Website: home-depot
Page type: billing-address
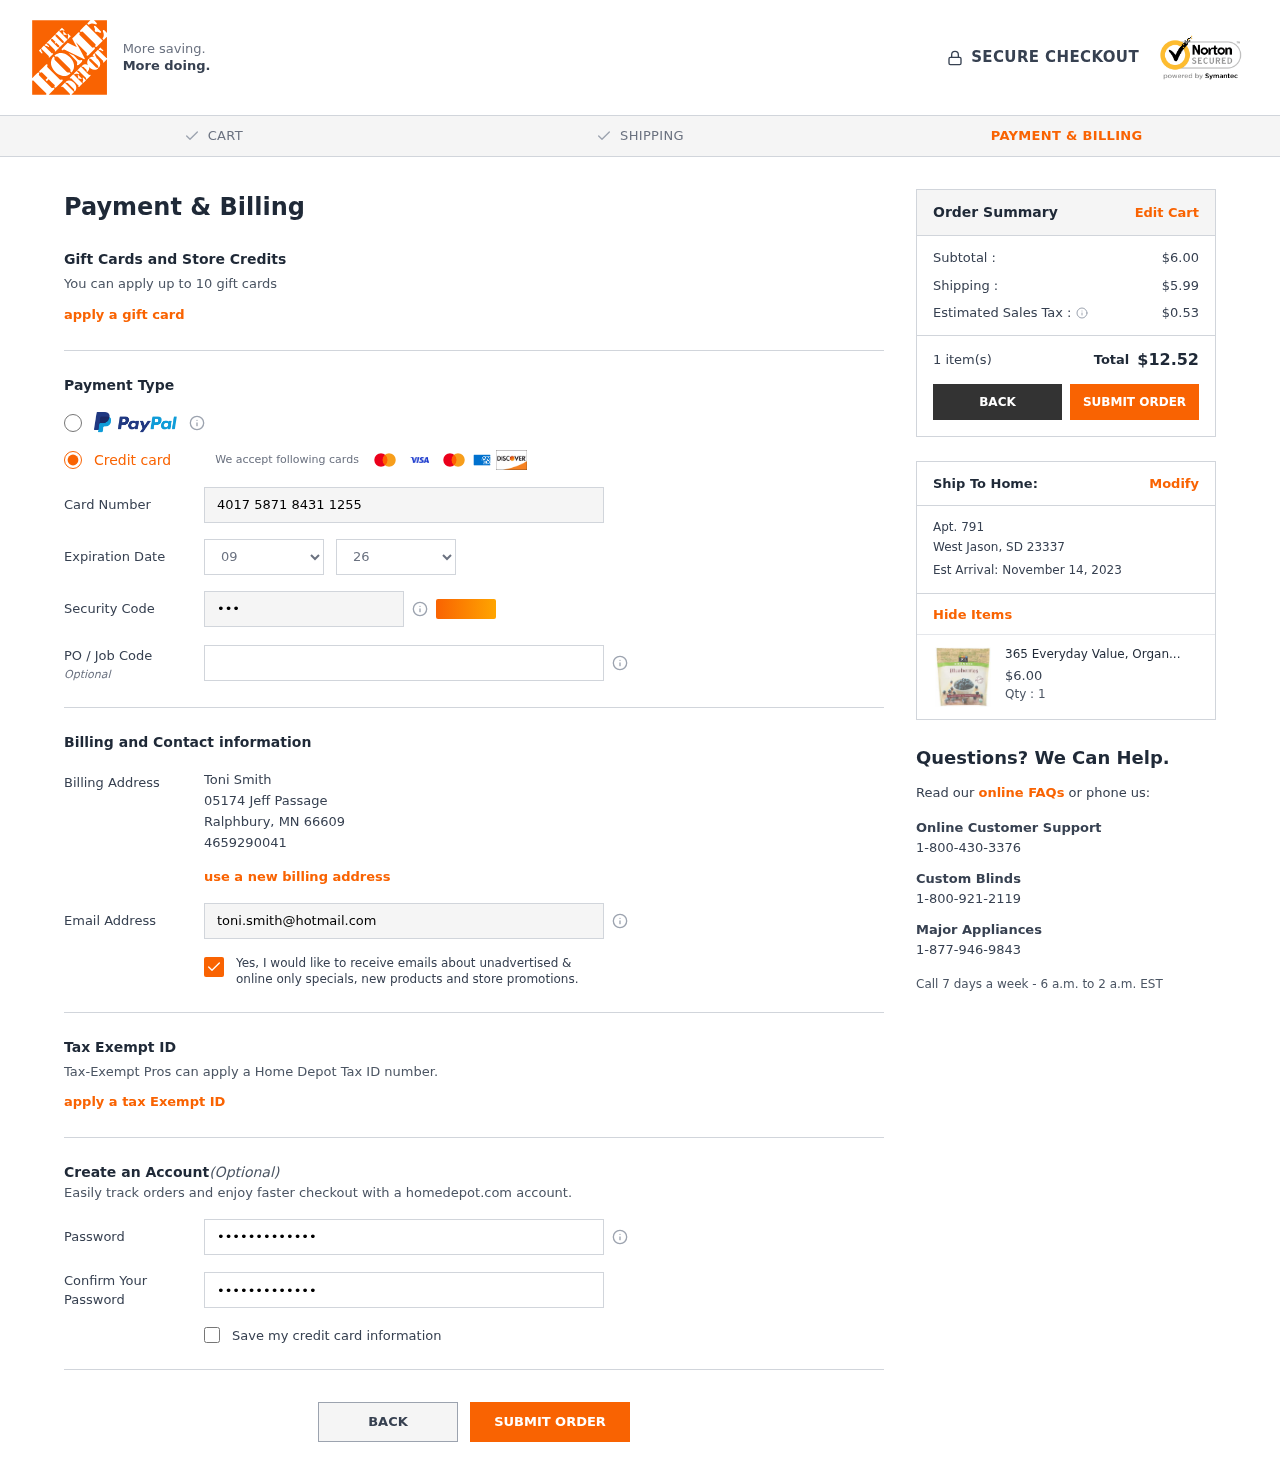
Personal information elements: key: PII_CARD_CVV
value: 117
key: PII_CARD_EXPIRY_MONTH
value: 09
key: PII_CARD_EXPIRY_YEAR
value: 26
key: PII_CARD_NUMBER
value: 4017 5871 8431 1255
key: PII_CITY
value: Ralphbury
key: PII_CITY2
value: West Jason
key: PII_EMAIL
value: toni.smith@hotmail.com
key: PII_FULLNAME
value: Toni Smith
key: PII_PHONE
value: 4659290041
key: PII_POSTCODE
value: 66609
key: PII_POSTCODE2
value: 23337
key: PII_STATE_ABBR
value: MN
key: PII_STATE_ABBR2
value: SD
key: PII_STREET
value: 05174 Jeff Passage
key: PII_STREET2
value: Apt. 791
Product elements: key: PRODUCT1_NAME
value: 365 Everyday Value, Organic Blueberries, 32 oz, (Frozen)
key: PRODUCT1_PRICE
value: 6
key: PRODUCT1_QUANTITY
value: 1
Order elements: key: ORDER_SUBTOTAL
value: $6.00
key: ORDER_SHIPPING_COST
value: $5.99
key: ORDER_TAX
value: $0.53
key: ORDER_NUM_ITEMS
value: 1 item(s)
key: ORDER_TOTAL
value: $12.52
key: ORDER_DELIVERY_DATE
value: Est Arrival: November 14, 2023